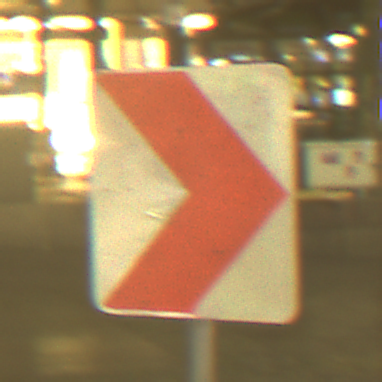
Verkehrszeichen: RichtungstafelnInKurvenKleinLinks
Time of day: Night
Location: Outdoor (Urban)
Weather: Overcast
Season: NotSpecified
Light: Artificial